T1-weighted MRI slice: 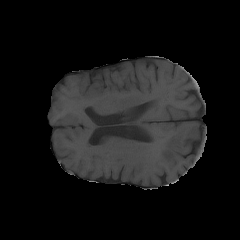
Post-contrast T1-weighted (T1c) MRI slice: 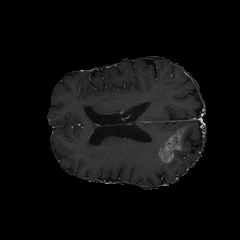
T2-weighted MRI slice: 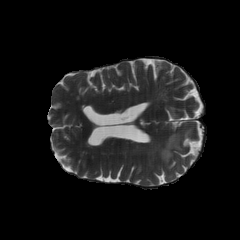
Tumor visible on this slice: yes